Question: Just saw a view in iOS settings page, wondering how to create it, it looks like a UITableViewController with 'static' contents. How to make text sections just like there are below 'twitter' cell. In my app I want to add an 'Activity Indicator View'. But looks like when I add more sections to my view an oval 'cell' comes with it.

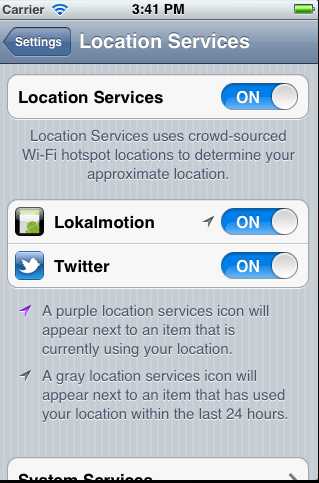
Answer: These "text sections" below the Twitter cell are just Section Footers.
In your TableView's datasource override this method:
'''
- (NSString *)tableView:(UITableView *)tableView titleForFooterInSection:(NSInteger)section
{
return @"This is my footer's text!";
}
'''
Also if you want a custom view as footer, override:
'''
- (UIView *)tableView:(UITableView *)tableView viewForFooterInSection:(NSInteger)section
{
// myFooterView is a custom view. Allocated and initialized
return myFooteView;
}
'''